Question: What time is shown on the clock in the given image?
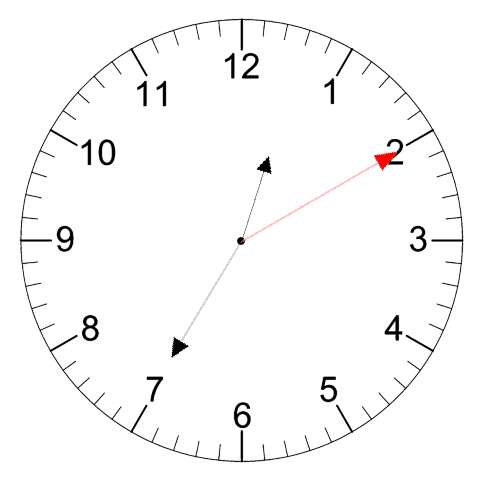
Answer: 12:35:10